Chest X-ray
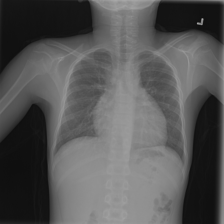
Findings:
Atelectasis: negative
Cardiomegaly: positive
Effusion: negative
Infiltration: negative
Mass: negative
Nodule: negative
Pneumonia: negative
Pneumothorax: negative
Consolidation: negative
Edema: negative
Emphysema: negative
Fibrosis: negative
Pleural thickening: negative
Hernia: negative